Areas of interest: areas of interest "Tianhua Printing Industry Co., Ltd."
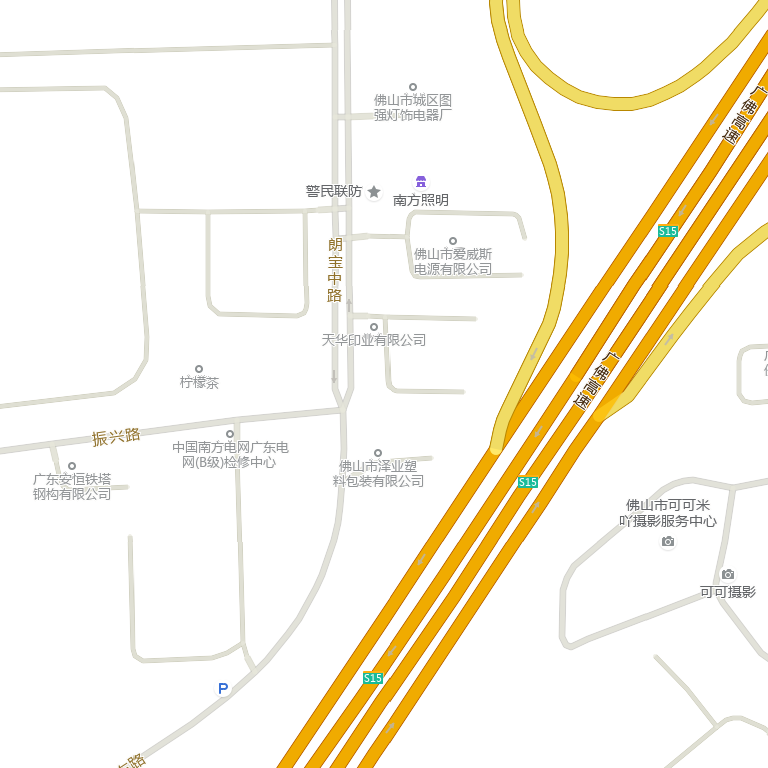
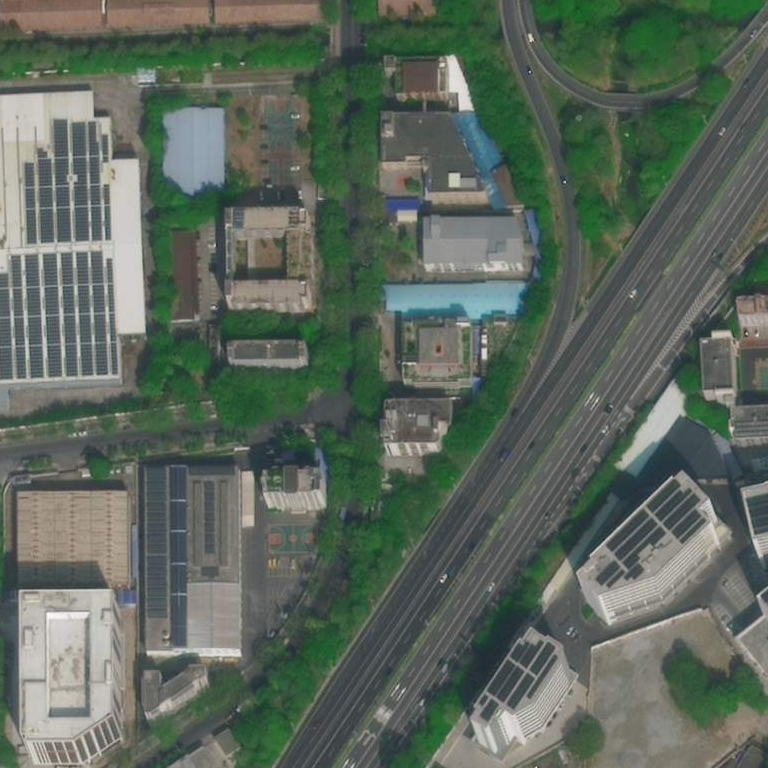